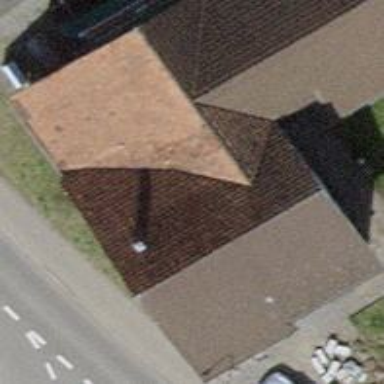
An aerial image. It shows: Simple house.